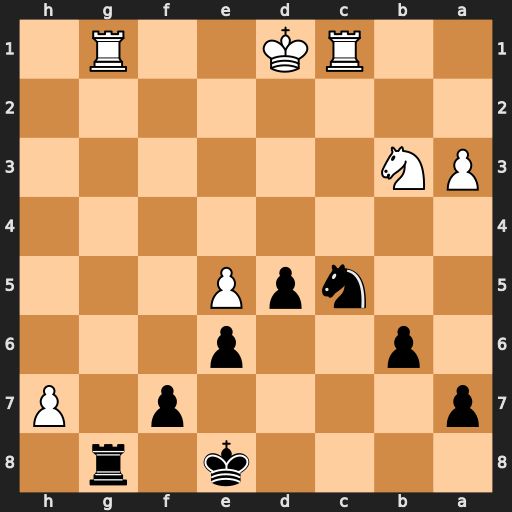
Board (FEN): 4k1r1/p4p1P/1p2p3/2npP3/8/PN6/8/2RK2R1
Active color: b
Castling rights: -
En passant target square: -
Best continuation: Rxg1+ Ke2 Rg2+